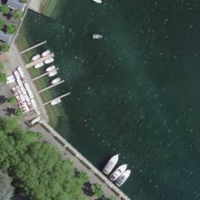
EUNIS habitat code: 14
Species observed at this site:
Tachybaptus ruficollis
Corvus corone
Podiceps cristatus
Motacilla cinerea
Fulica atra
Chloris chloris
Aythya ferina
Dendrocopos major
Troglodytes troglodytes
Larus canus
Aythya fuligula
Passer domesticus
Aythya marila
Chroicocephalus ridibundus
Phalacrocorax carbo
Larus michahellis
Cygnus olor
Spatula clypeata
Mareca strepera
Mergus merganser
Coccothraustes coccothraustes
Ichthyaetus melanocephalus
Motacilla alba